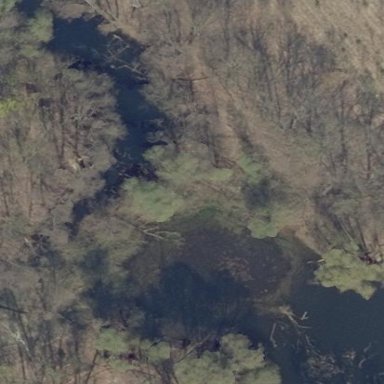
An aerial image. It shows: Beautiful wet meadow natural wetland.